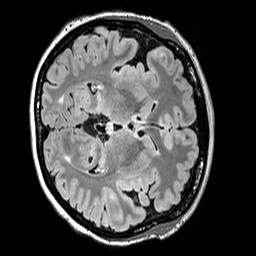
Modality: FLAIR
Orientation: axial
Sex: female
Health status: ill
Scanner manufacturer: siemens
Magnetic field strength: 3 T
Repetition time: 5 s
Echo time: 0.388 s